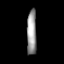
Tissue: prostate
Cell type: T cells
Senescence score: 0.3004
Nuclear area (px): 427
Mean DAPI intensity: 153.466